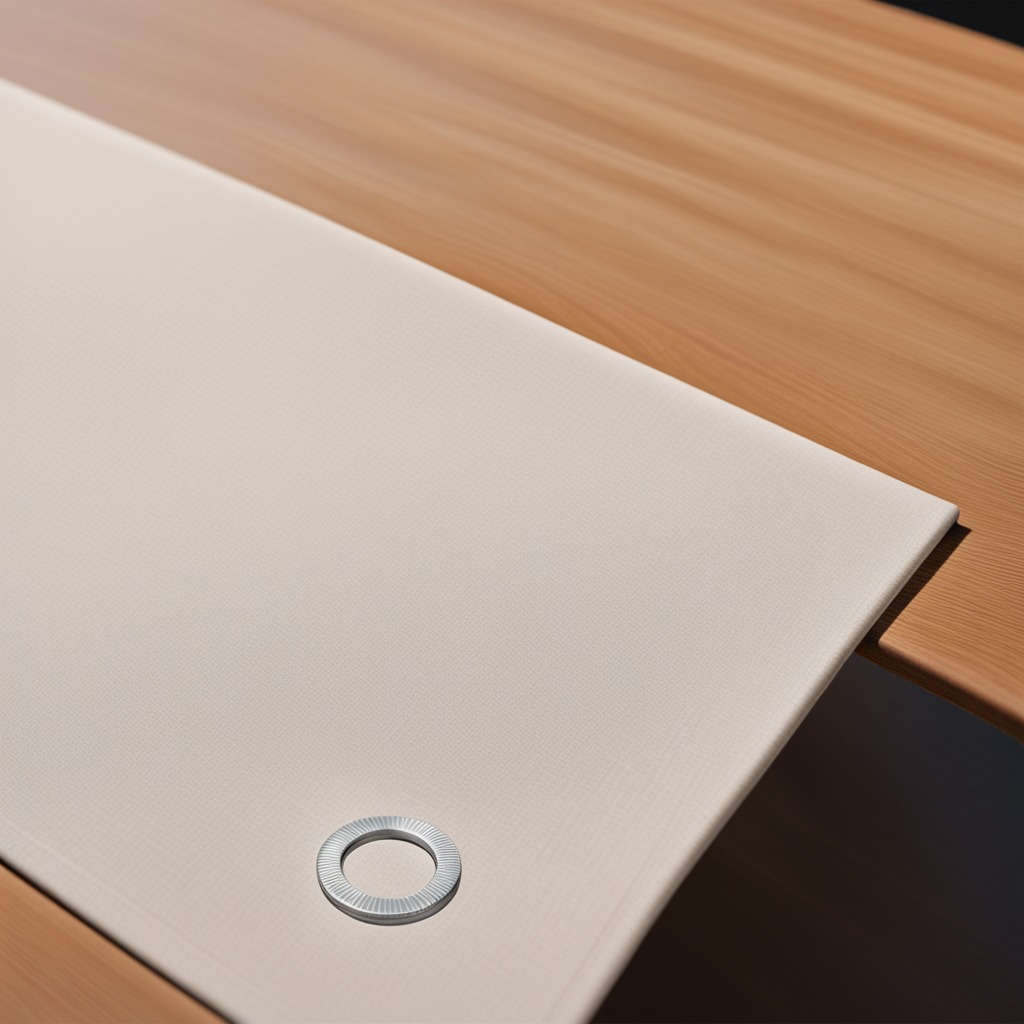
A flat metal washer lies on the wooden table.